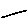
Label: line